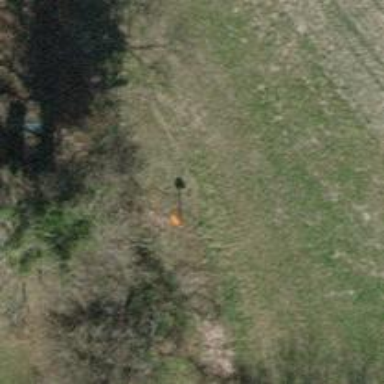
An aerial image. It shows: Pipeline marker.